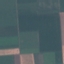
Label: AnnualCrop